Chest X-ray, AP view. Patient: 18 years old, sex M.
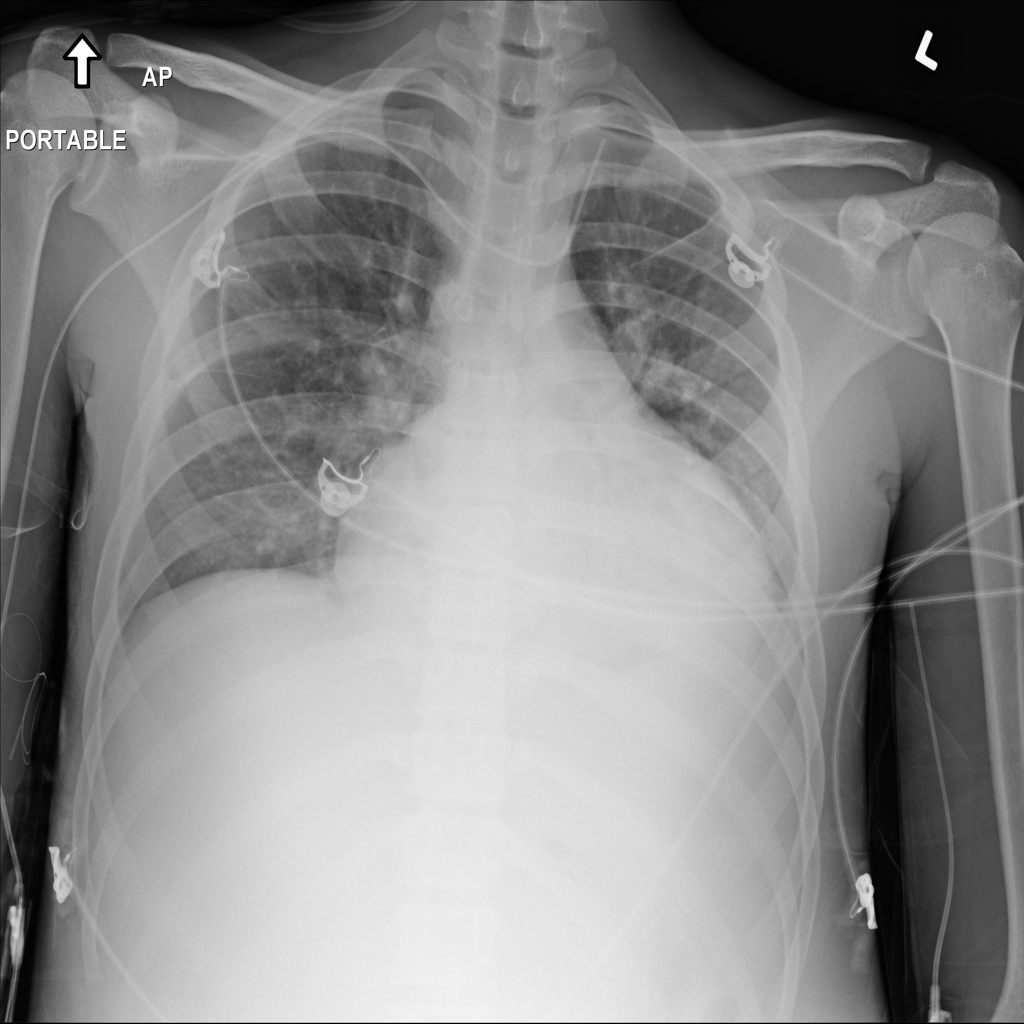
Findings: Atelectasis, Infiltration